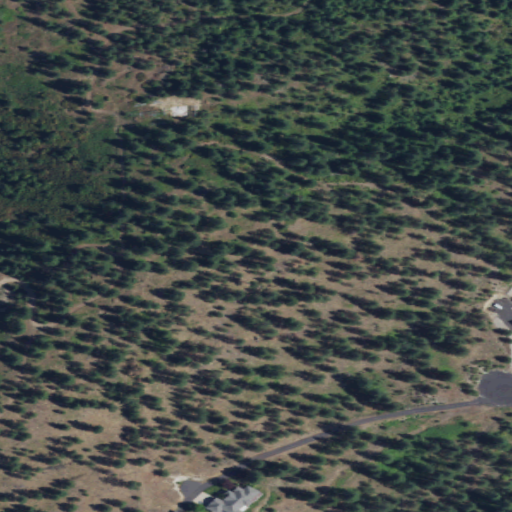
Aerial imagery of mountain in Washington named Milan Hill containing shrub, evergreen forest, low intensity development, open development, and medium intensity development